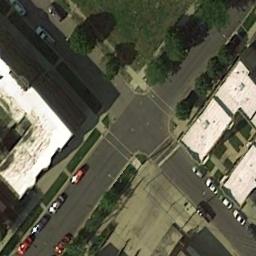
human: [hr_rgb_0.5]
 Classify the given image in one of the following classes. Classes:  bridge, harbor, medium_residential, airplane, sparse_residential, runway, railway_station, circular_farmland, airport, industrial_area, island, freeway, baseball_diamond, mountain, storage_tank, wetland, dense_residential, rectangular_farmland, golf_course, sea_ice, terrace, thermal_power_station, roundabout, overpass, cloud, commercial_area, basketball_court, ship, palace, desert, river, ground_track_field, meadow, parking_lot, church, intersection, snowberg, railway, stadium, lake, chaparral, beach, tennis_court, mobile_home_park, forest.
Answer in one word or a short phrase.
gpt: intersection